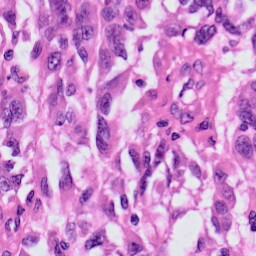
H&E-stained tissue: Skin